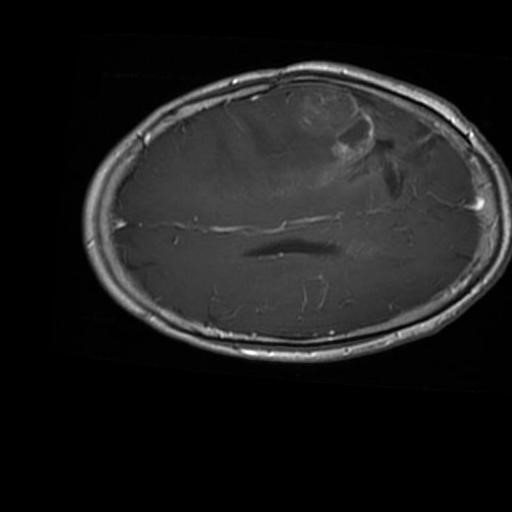
Label: brain_glioma